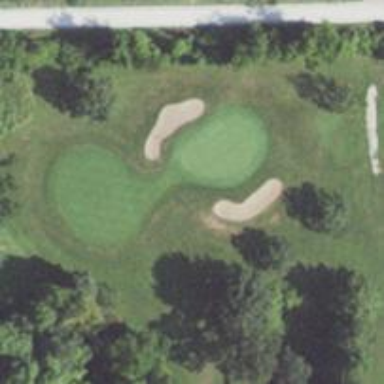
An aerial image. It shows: View of golf hole.